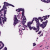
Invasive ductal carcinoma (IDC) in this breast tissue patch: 0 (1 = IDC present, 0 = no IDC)